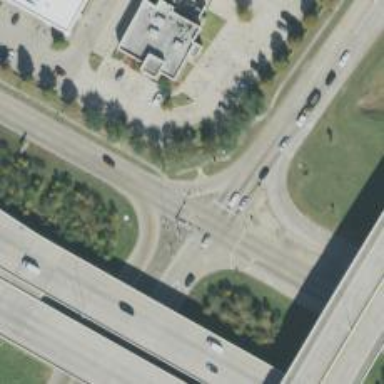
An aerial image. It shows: Frontage road connected to secondary link.